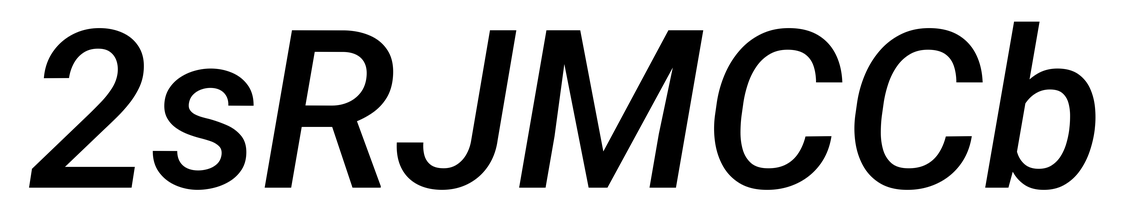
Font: Roboto-Italic_Medium_Italic